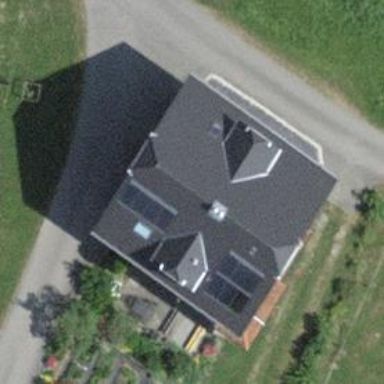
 consisting of solar photovoltaic panels."